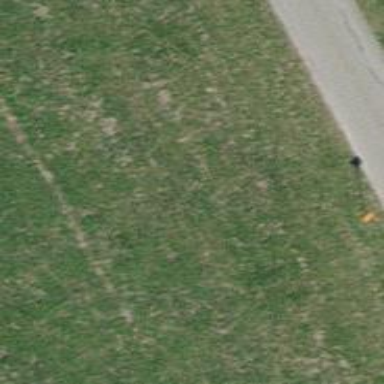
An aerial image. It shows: Pipeline marker.